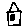
Label: house